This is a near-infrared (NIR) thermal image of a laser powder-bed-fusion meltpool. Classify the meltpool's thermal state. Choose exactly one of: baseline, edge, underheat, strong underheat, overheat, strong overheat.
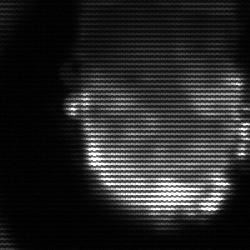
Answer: baseline